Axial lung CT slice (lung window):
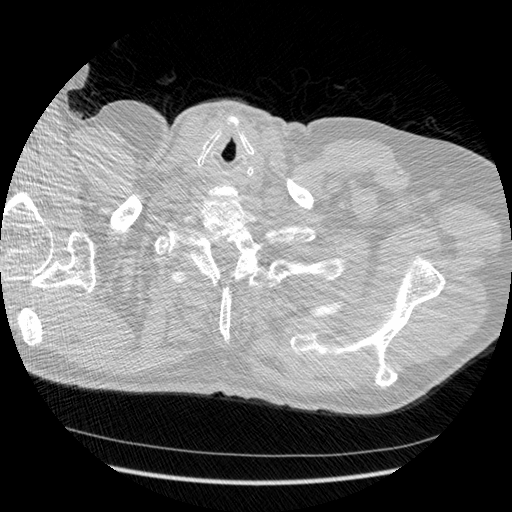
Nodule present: no